Interaction volume radius: 10 \u00c5
Interaction volume height: 15 \u00c5
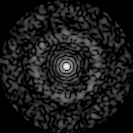
Disorder parameter: 0.866